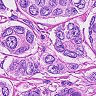
Metastatic tissue present: yes